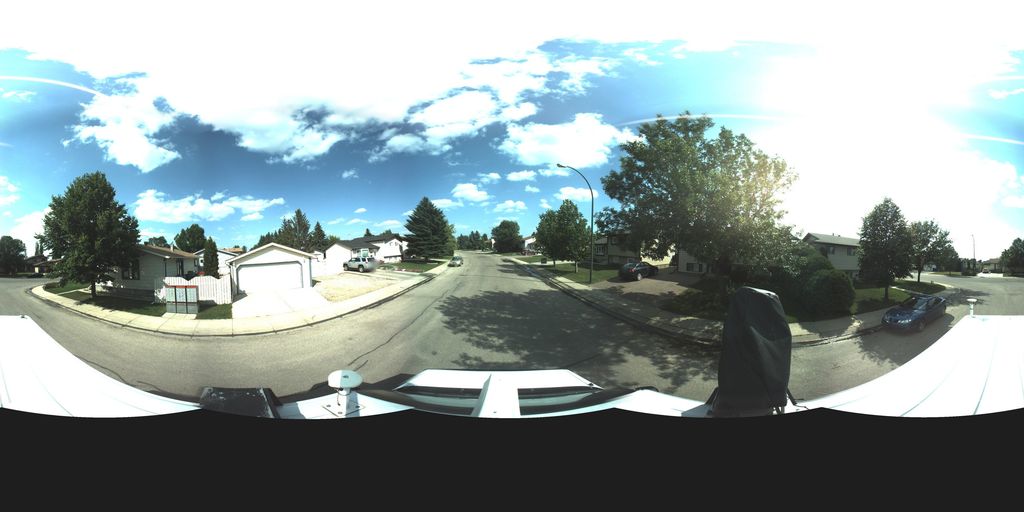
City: saskatoon